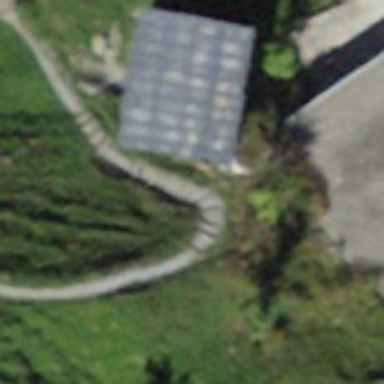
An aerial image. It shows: Set of steps on the road.